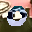
Label: 0